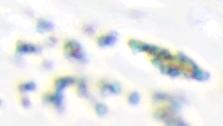
Label: Phaeocystis